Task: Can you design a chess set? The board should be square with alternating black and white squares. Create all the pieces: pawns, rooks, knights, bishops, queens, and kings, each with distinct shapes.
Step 5463:
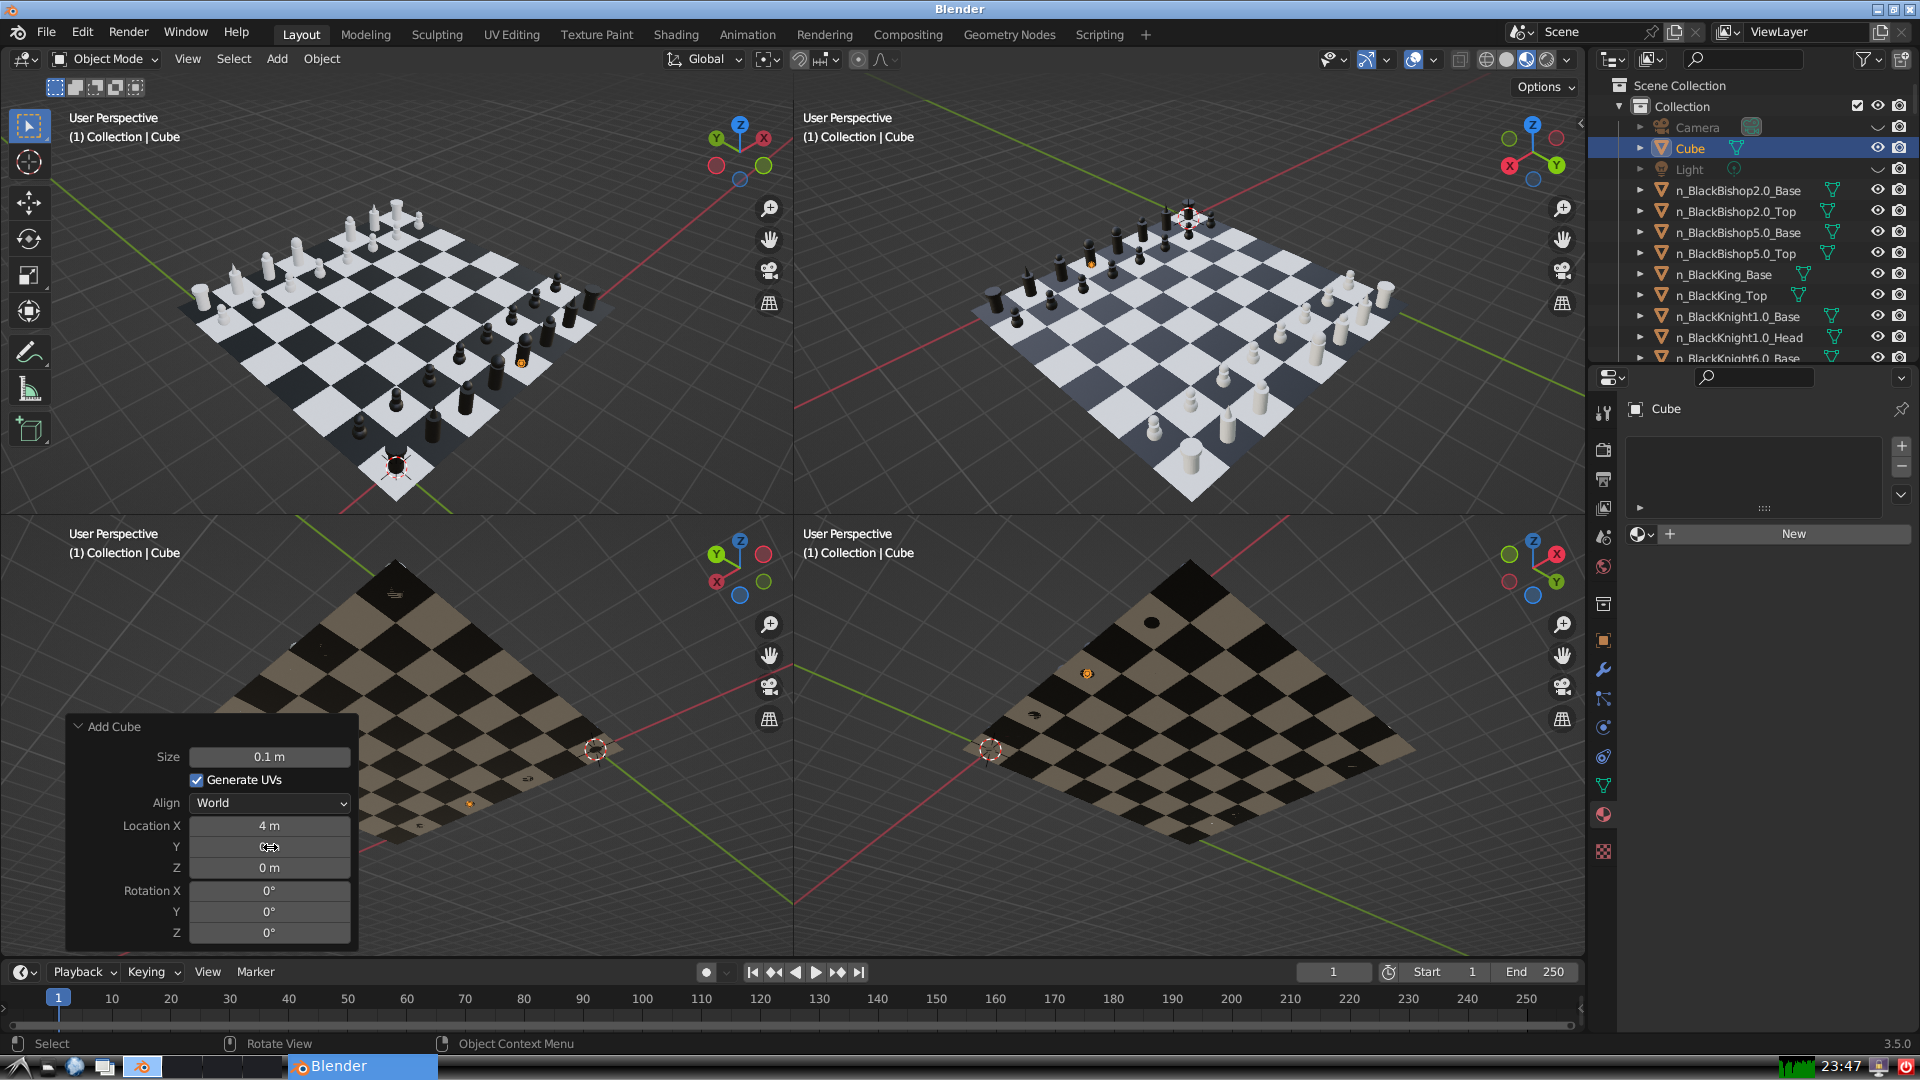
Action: click: no